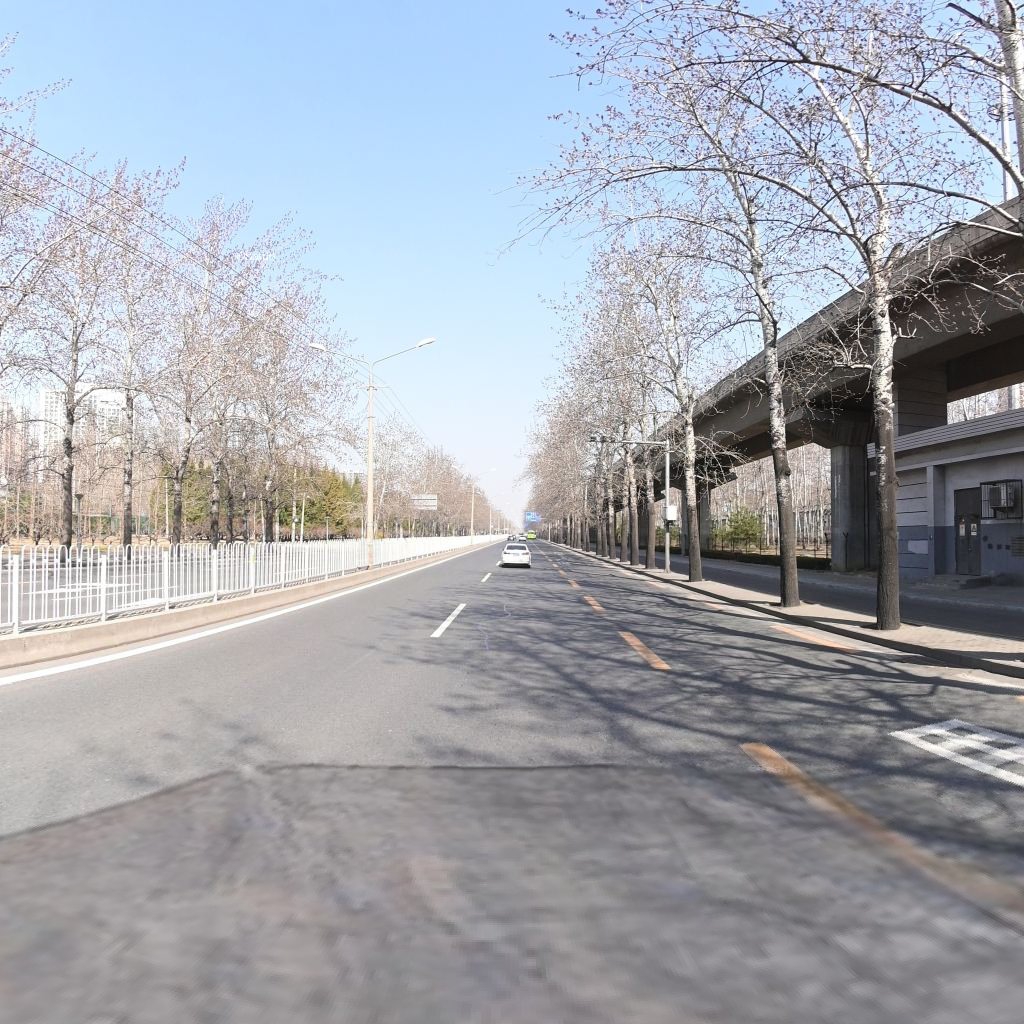
Region: Chaoyang
Road damage annotations: longitudinal patch